Aerial crown-view tile of a tropical tree (Barro Colorado Island, Panama), acquired 20250616:
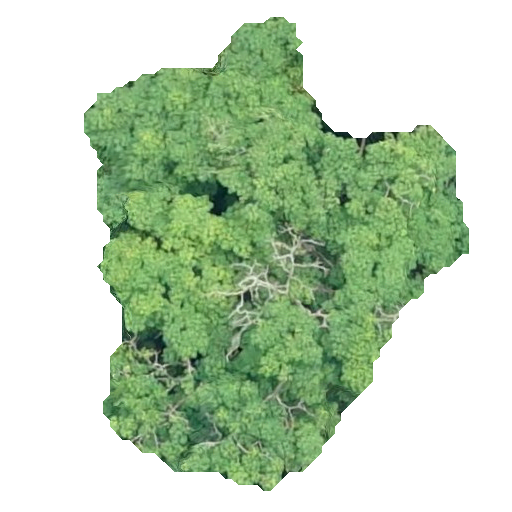
Species: Pseudobombax septenatum
GBIF accepted scientific name: Pseudobombax septenatum
Crown area: 168.603 m²